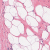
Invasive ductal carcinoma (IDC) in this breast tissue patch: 0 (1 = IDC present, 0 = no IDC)